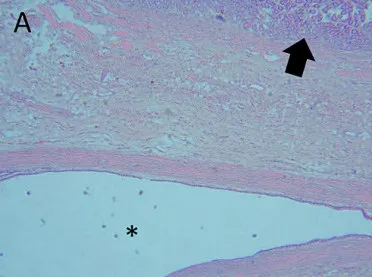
The histologic section denoting a surface foveolar epithelium of the gastric antral type mucosa (arrow) with underlying submucosal cyst (*); (haematoxylin and eosin stain x4 magnification).
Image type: pathology (h&e)